Aerial crown-view tile of a tropical tree (Barro Colorado Island, Panama), acquired 20250124:
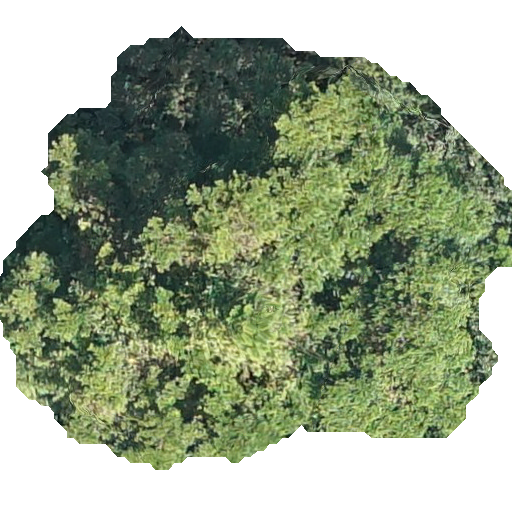
Species: Terminalia amazonia
GBIF accepted scientific name: Terminalia amazonica
Crown area: 254.778 m²